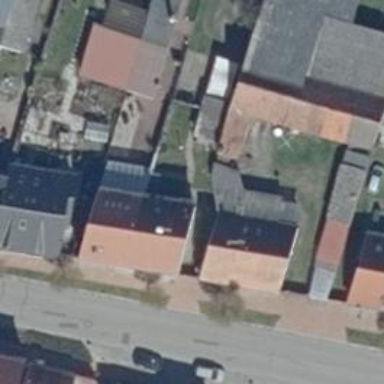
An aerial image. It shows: Simple and straightforward house.